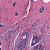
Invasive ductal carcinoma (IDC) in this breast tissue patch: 1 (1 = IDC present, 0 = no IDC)